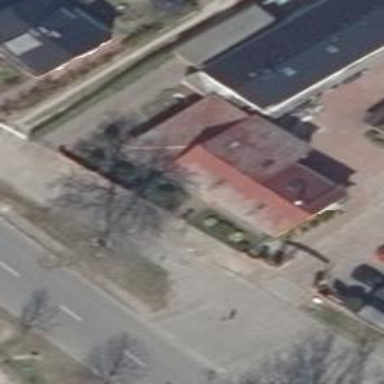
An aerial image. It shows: Detached building.